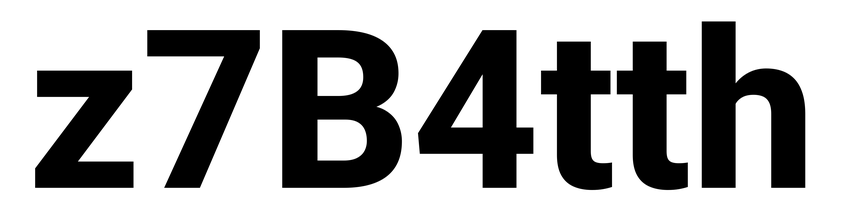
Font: Roboto_ExtraBold